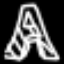
Label: The Eiffel Tower